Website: walmart
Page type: account-selection
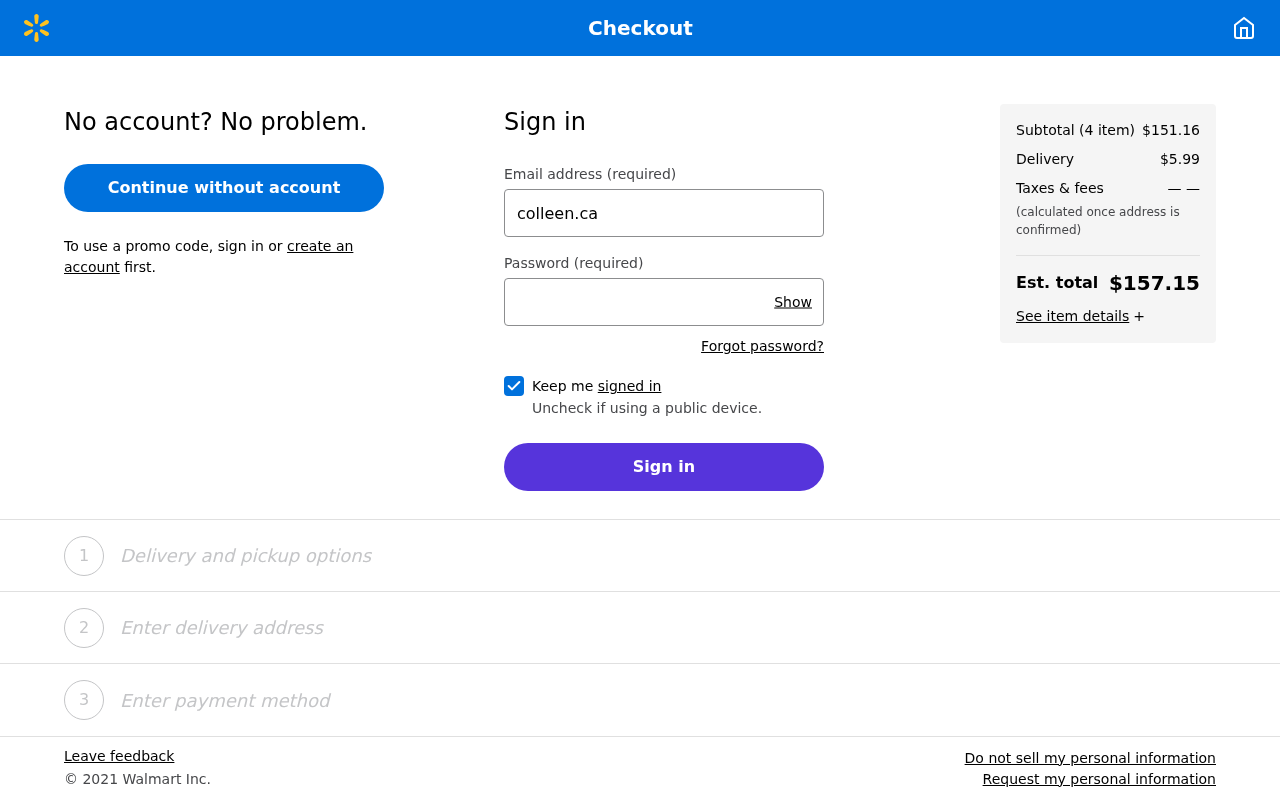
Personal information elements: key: PII_EMAIL
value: colleen.cantu@hotmail.com
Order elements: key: ORDER_NUM_ITEMS
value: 4
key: ORDER_SUBTOTAL
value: $151.16
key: ORDER_SHIPPING_COST
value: $5.99
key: ORDER_TOTAL
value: $157.15